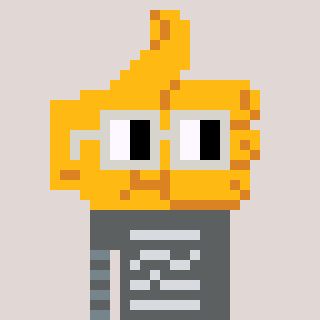
a pixel art character with square light gray glasses, a thumbsup-shaped head and a grayscale-colored body on a warm background